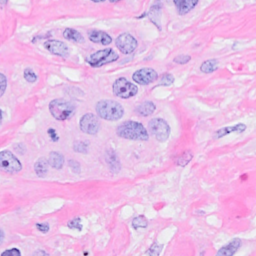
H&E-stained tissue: Breast